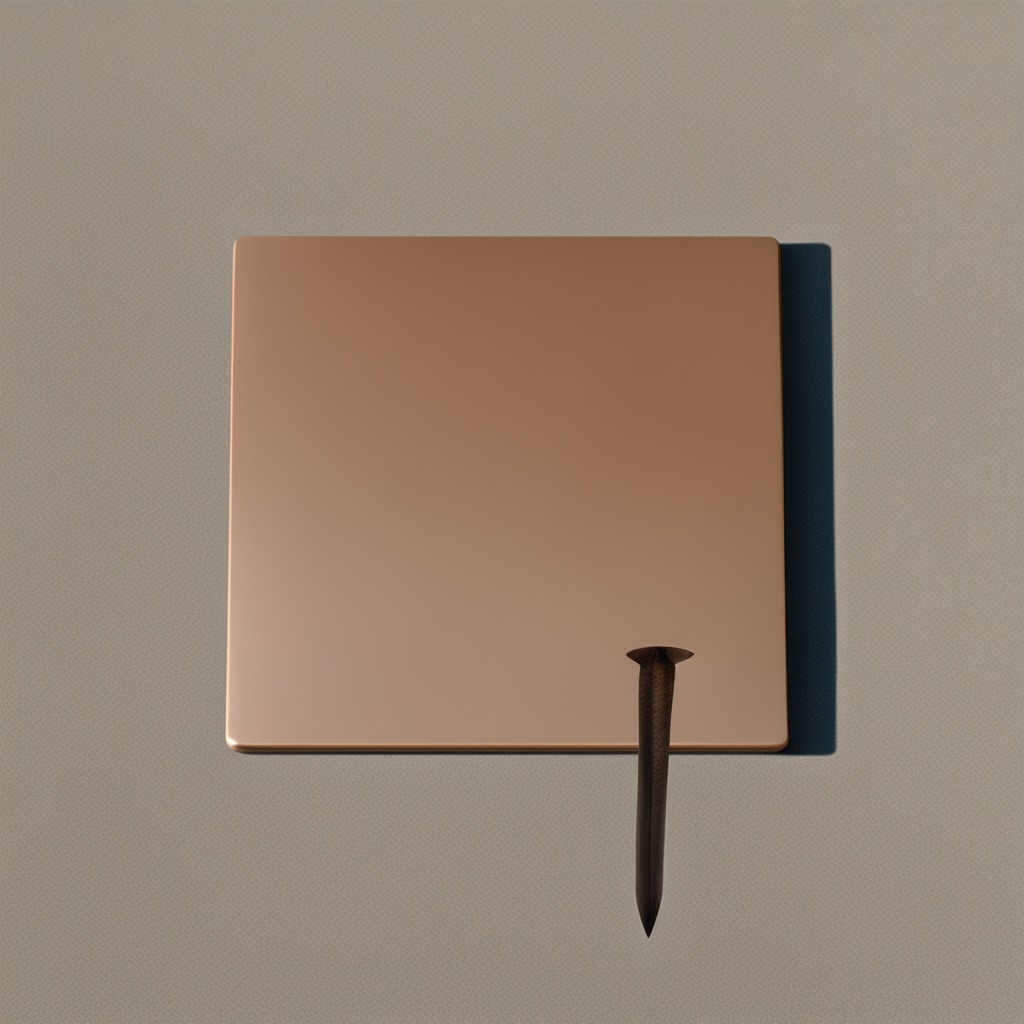
A nail is lying on a clean utility table in a temporary outdoor tool station.